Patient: sex M, age 36
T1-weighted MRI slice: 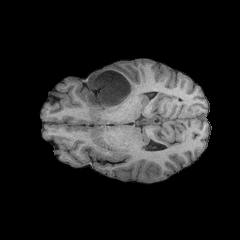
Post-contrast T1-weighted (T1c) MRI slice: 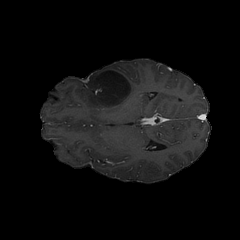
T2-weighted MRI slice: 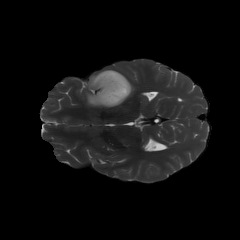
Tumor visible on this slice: yes
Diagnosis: Astrocytoma, IDH-mutant
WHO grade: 3